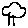
Label: tree